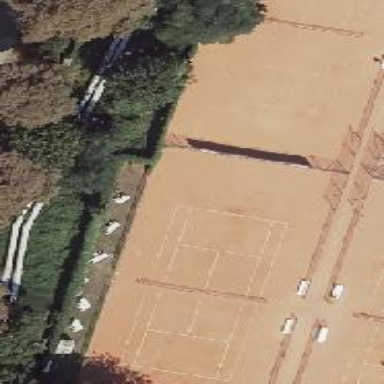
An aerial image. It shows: Clay tennis court on the leisure land pitch.